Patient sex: M
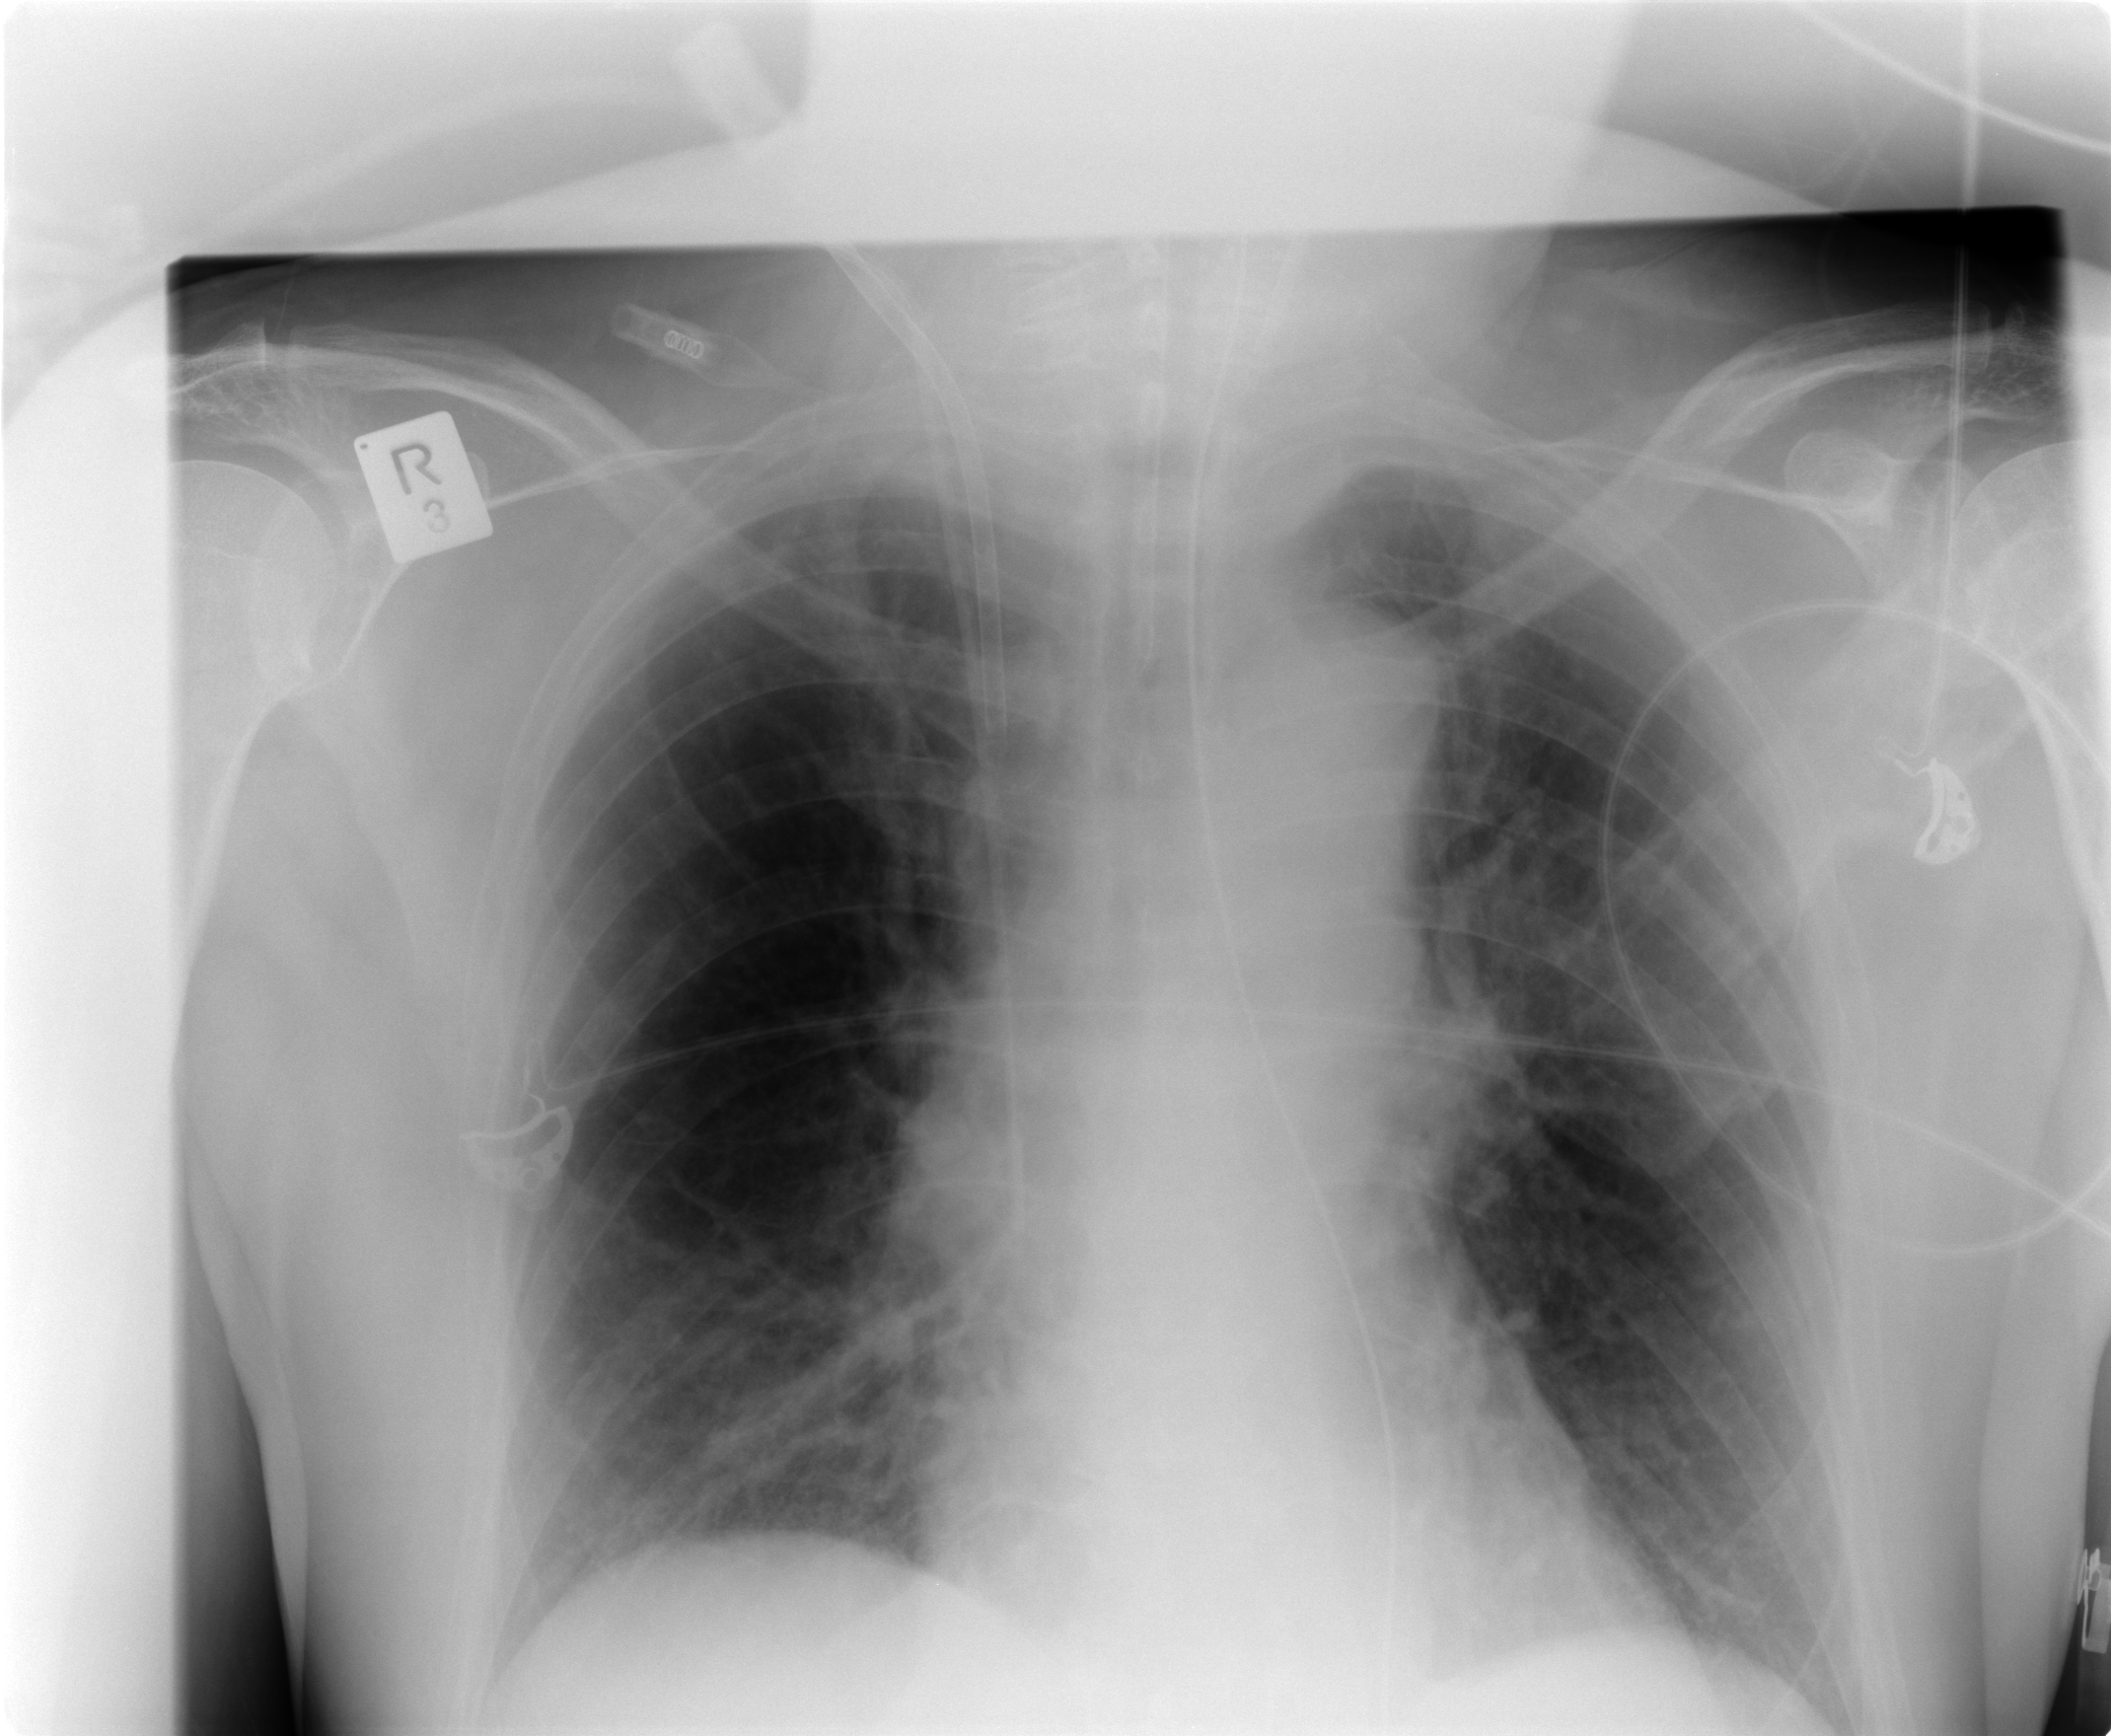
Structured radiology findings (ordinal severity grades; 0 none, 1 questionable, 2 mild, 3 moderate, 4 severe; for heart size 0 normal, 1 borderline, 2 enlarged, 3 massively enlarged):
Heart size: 0
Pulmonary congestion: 1
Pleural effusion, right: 0
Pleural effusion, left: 0
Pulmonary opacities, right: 0
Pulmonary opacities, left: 0
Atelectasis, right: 1
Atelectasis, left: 1